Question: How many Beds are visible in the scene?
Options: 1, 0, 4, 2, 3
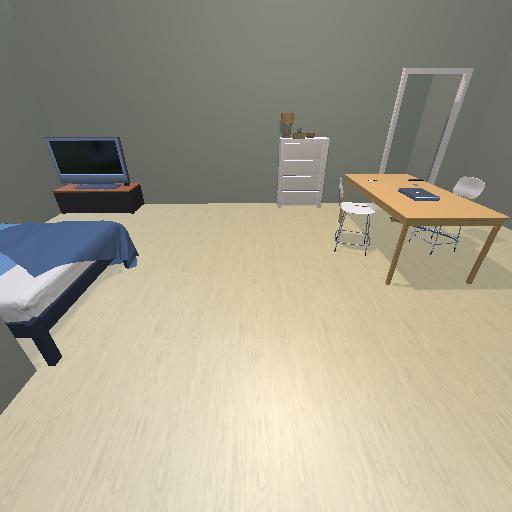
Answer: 1